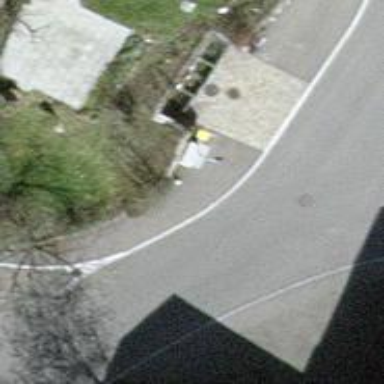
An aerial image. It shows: Post box is visible.